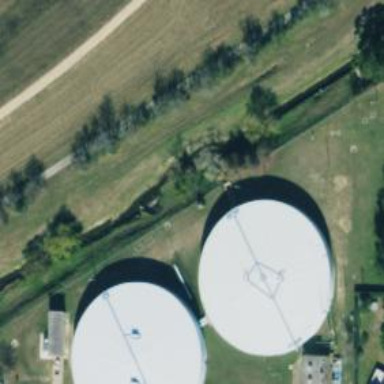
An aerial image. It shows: Water storage tank building. The building houses water storage tank.